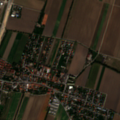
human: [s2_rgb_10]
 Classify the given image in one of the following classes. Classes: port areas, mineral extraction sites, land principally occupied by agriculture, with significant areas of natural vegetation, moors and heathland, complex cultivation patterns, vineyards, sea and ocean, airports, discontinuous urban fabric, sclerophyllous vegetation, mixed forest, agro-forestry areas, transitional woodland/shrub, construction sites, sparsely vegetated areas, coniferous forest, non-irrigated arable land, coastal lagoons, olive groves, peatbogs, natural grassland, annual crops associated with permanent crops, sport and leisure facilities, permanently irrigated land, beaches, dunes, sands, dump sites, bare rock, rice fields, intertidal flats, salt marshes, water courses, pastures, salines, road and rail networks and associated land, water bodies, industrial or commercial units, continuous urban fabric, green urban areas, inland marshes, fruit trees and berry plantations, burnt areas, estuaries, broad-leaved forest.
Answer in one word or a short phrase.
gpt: discontinuous urban fabric, non-irrigated arable land